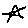
Label: star